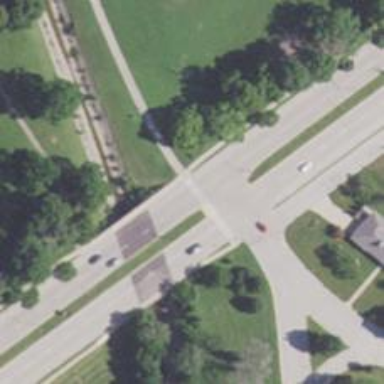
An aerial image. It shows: Marked path crossing.